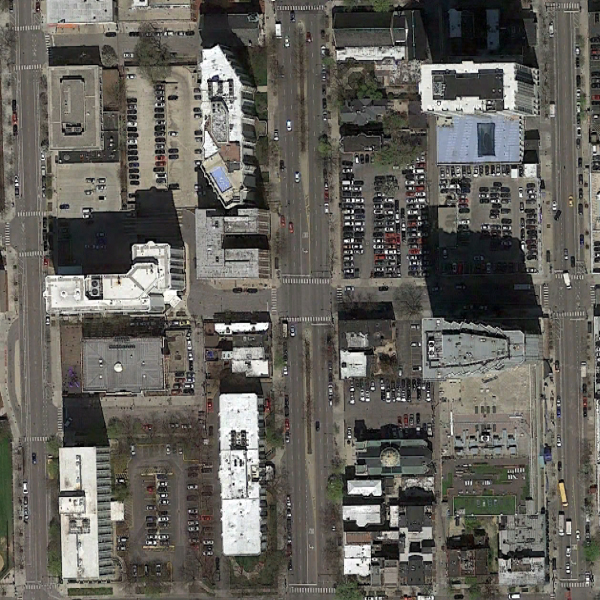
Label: Commercial